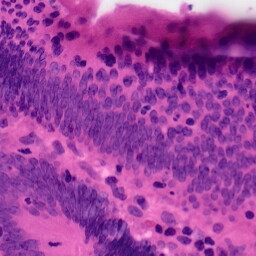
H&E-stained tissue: Colon